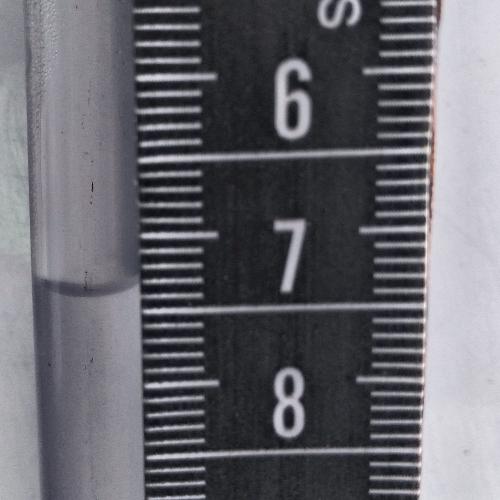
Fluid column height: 7.3 cm